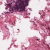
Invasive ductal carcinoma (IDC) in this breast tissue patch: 0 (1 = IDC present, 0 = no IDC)